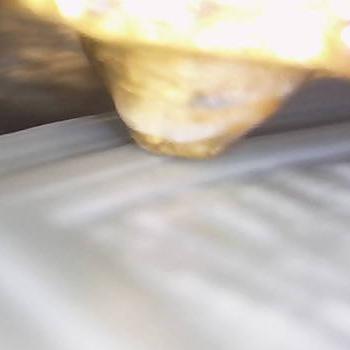
Flow rate: 112%